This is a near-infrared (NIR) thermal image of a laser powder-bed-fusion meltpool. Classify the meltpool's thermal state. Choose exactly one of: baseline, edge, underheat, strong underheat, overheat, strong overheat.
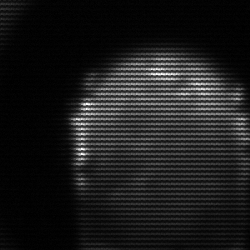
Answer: edge